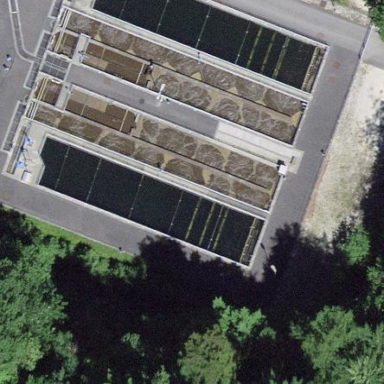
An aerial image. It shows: Body of wastewater.